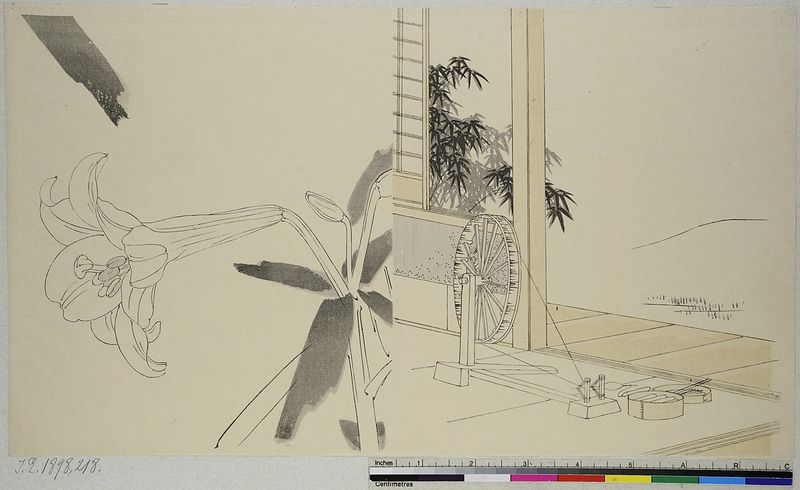
Titel: Aus: Holzschnittbuch über zeitgenössische Kleidung
Künstler: Utagawa Toyokuni I
Standort: Hamburg
Institution: Museum für Kunst und Gewerbe Hamburg
Schlagwörter: baum, blume, zeichnung, strauch, pflanzen, holzschnitt, japan, rad, druckgraphik, druckgrafik, lilie, bambus, zeit, technische zeichnung, edo, textilindustrie, reproduktionen, druckerzeugnisse, lillie, bäume, sträucher, bekleidungsindustrie